Field crop: maize
Growth stage: 2
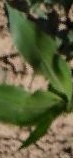
Species: maize